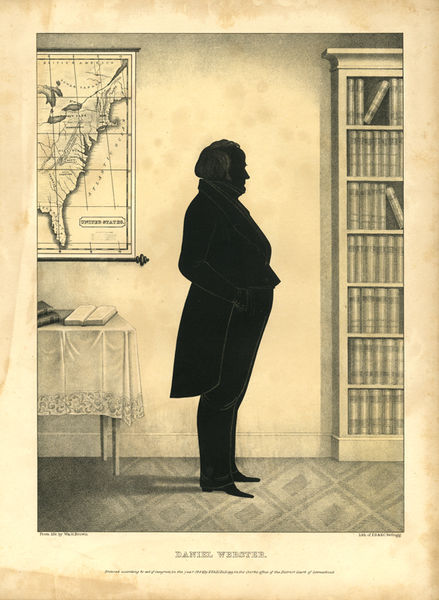
Titel: Daniel Webster (Folio of Silhouettes of Famous Men)
Künstler: Edmund Burke Kellogg
Standort: Amherst (Massachusetts, USA)
Institution: Mead Art Museum, Amherst College
Schlagwörter: mann, profil, schwarz, tisch, regal, wand, stehen, herr, hände, bücher, grafik, silhouette, frack, bauch, buch, schattenriss, bücherregal, karte, hosentasche, landkarte, important man